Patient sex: M
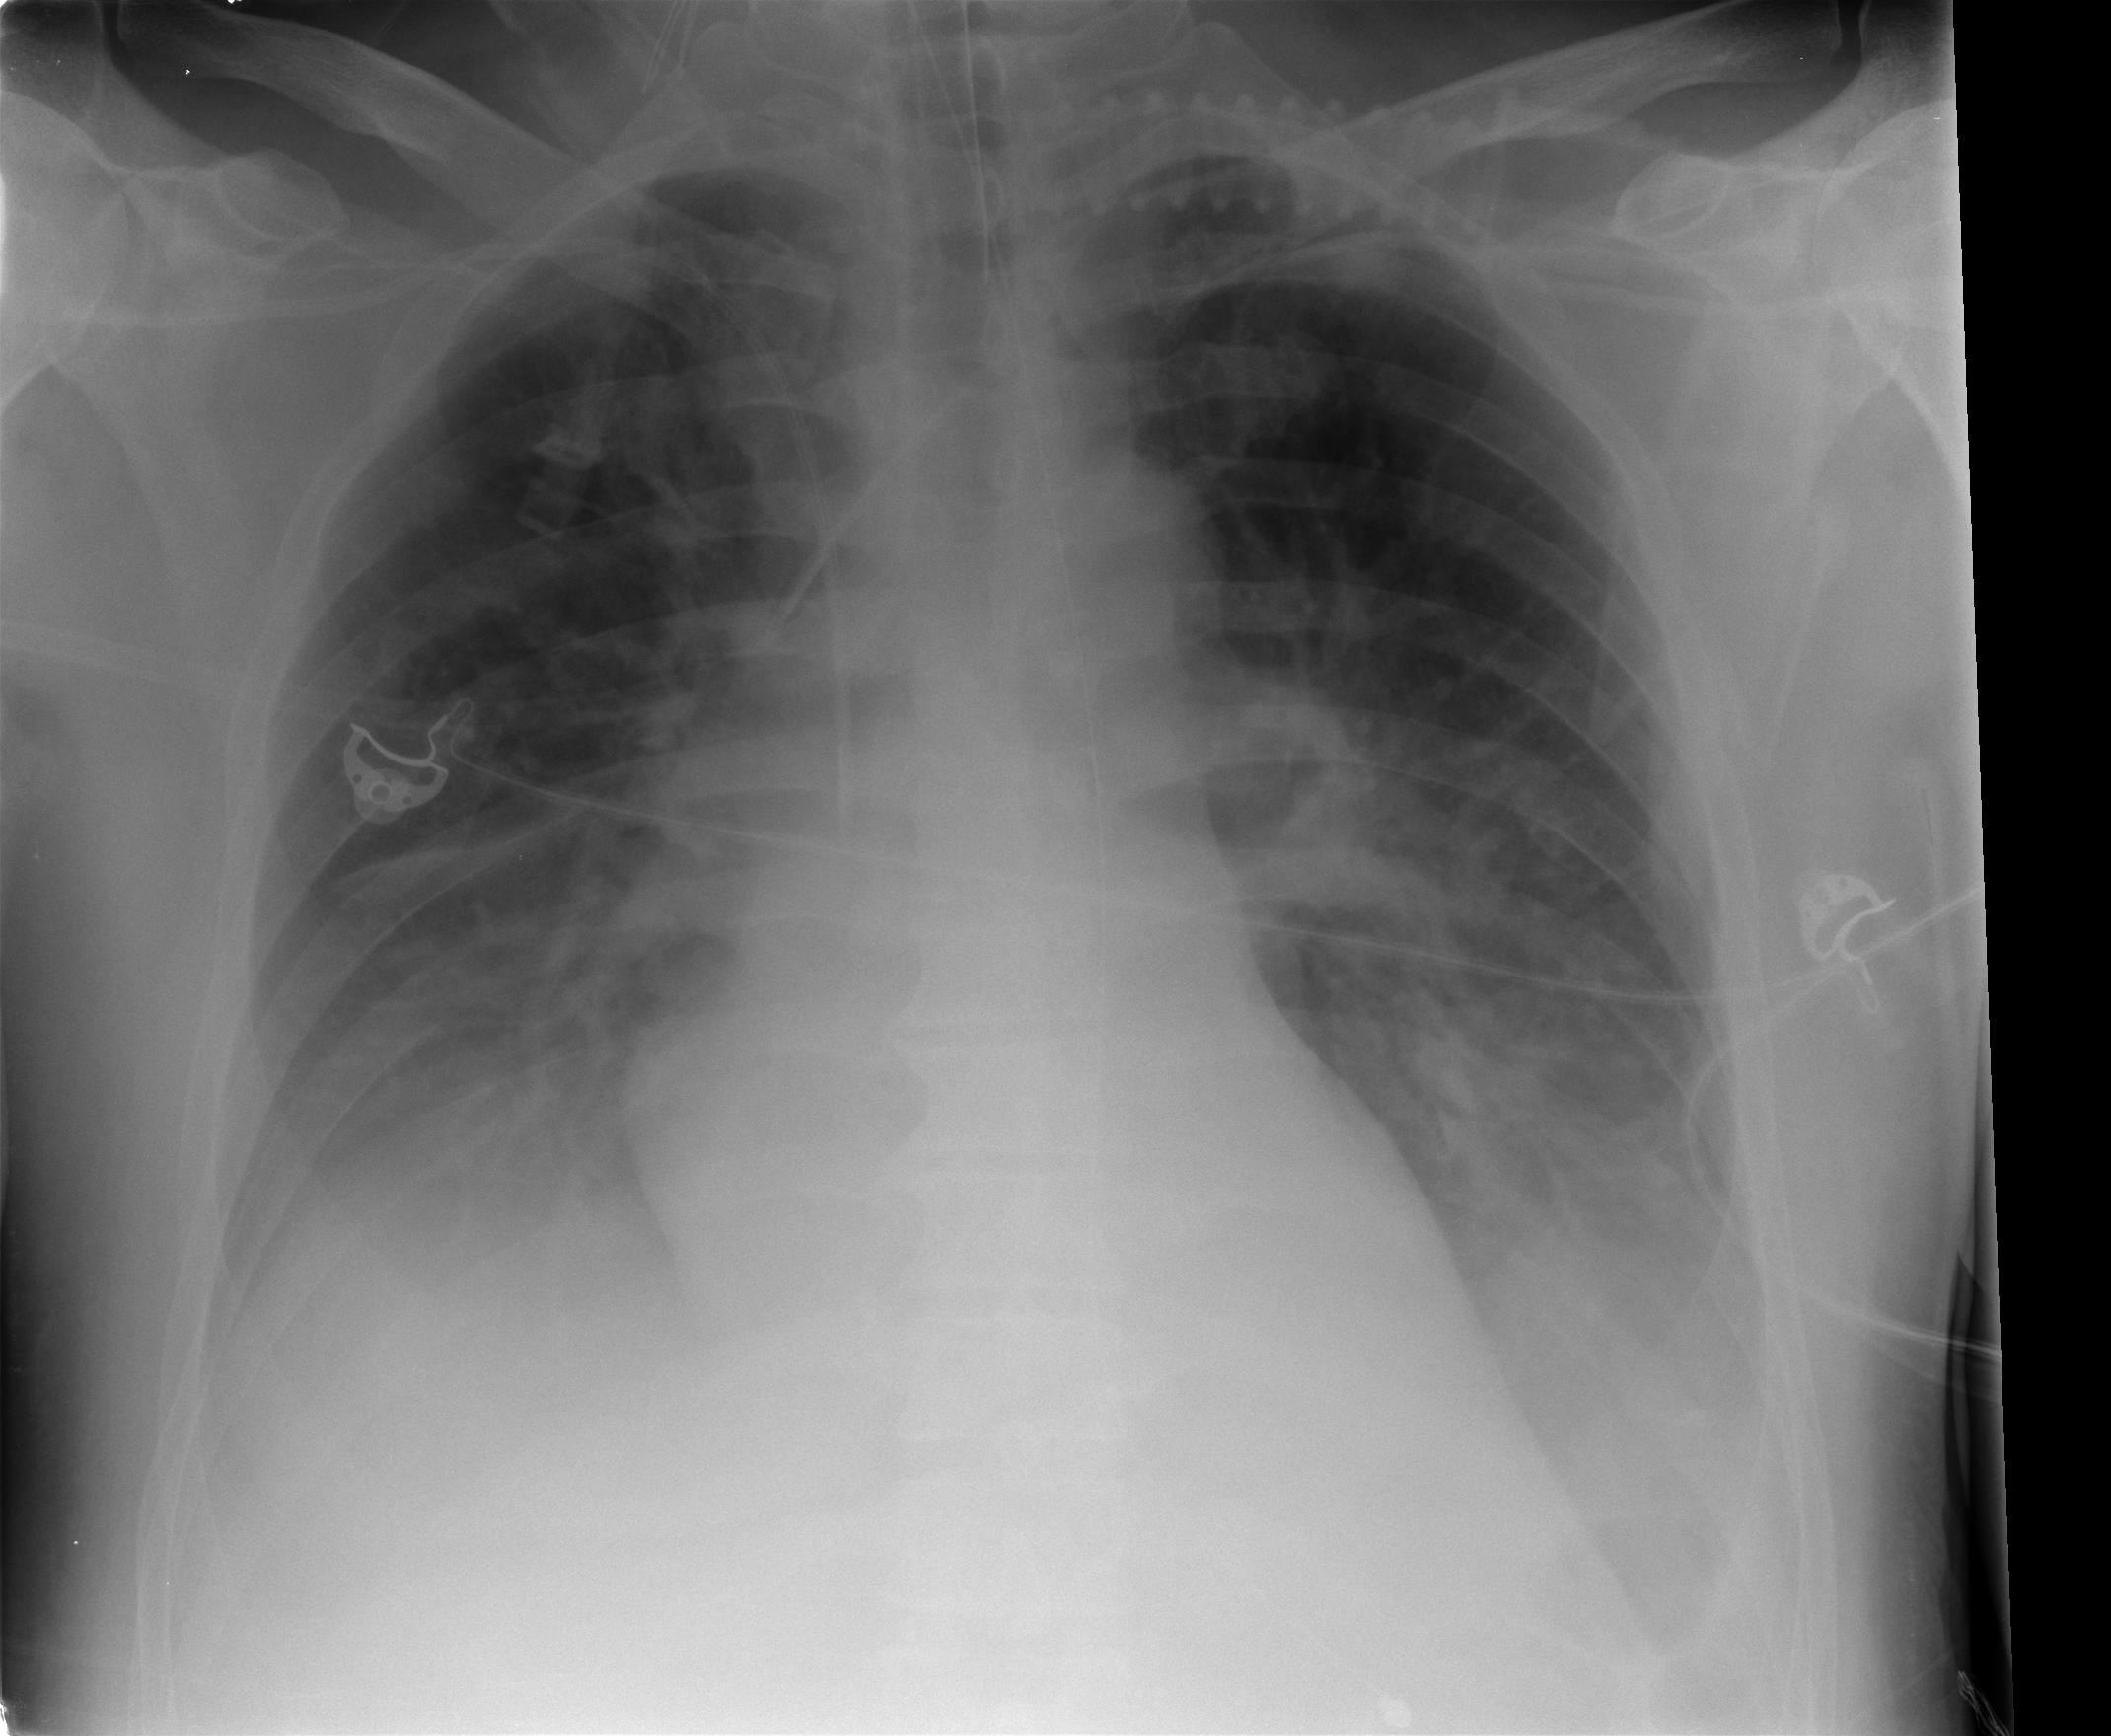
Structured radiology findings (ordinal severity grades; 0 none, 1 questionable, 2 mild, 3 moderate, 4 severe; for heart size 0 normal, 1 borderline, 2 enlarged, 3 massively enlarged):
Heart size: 0
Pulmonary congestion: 2
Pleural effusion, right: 0
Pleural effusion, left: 0
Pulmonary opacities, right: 1
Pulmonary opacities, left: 2
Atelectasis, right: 2
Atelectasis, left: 2